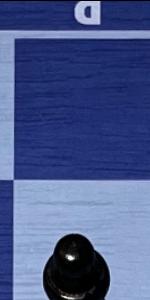
Label: Empty